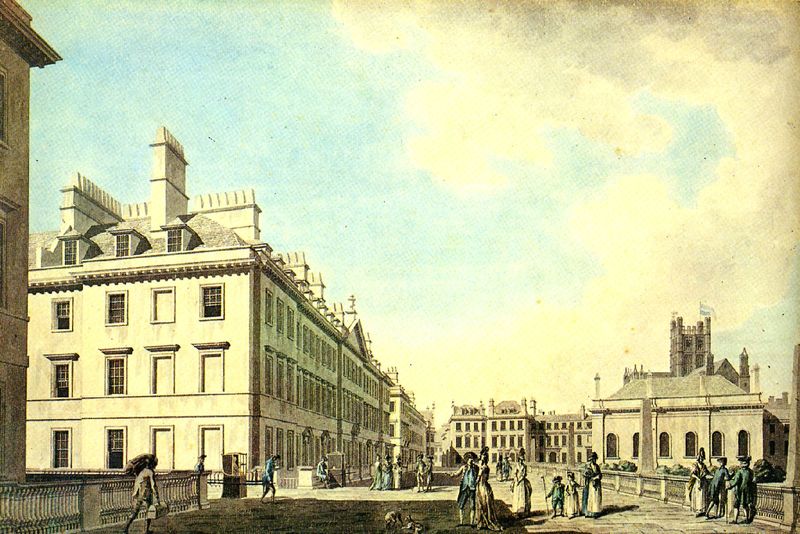
Titel: View of the North Parade, Bath
Künstler: Thomas Malton
Institution: London, Victoria and Albert Museum
Schlagwörter: blau, gemälde, himmel, mann, schatten, weiß, wolken, frauen, menschen, stadt, fenster, frankreich, frau, kleid, kleider, licht, männer, strasse, zeichnung, dach, gebäude, haus, hund, zaun, stehen, horizont, häuser, brücke, england, kamin, kamine, kinder, schornstein, turm, fassade, fassaden, passanten, perspektive, pflaster, fahne, dächer, giebel, mauer, schornsteine, klein, spazieren, platz, flucht, stadtansicht, katze, passant, spaziergang, obelisk, zaum, kupferstich, roben, rauchfang, rauchfänge, bürer